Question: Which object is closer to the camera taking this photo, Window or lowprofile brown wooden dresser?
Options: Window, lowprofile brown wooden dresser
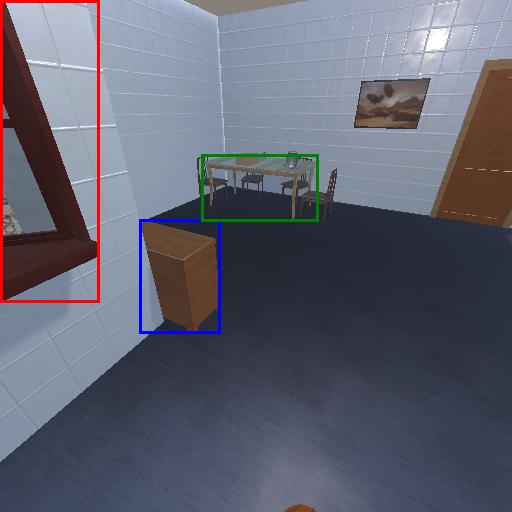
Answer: Window